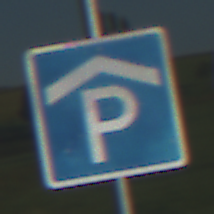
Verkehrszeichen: Parkhaus
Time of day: MorningAfternoon
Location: Outdoor (Nature)
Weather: Clear
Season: NotSpecified
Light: Natural